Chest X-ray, PA view. Patient: 53 years old, sex M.
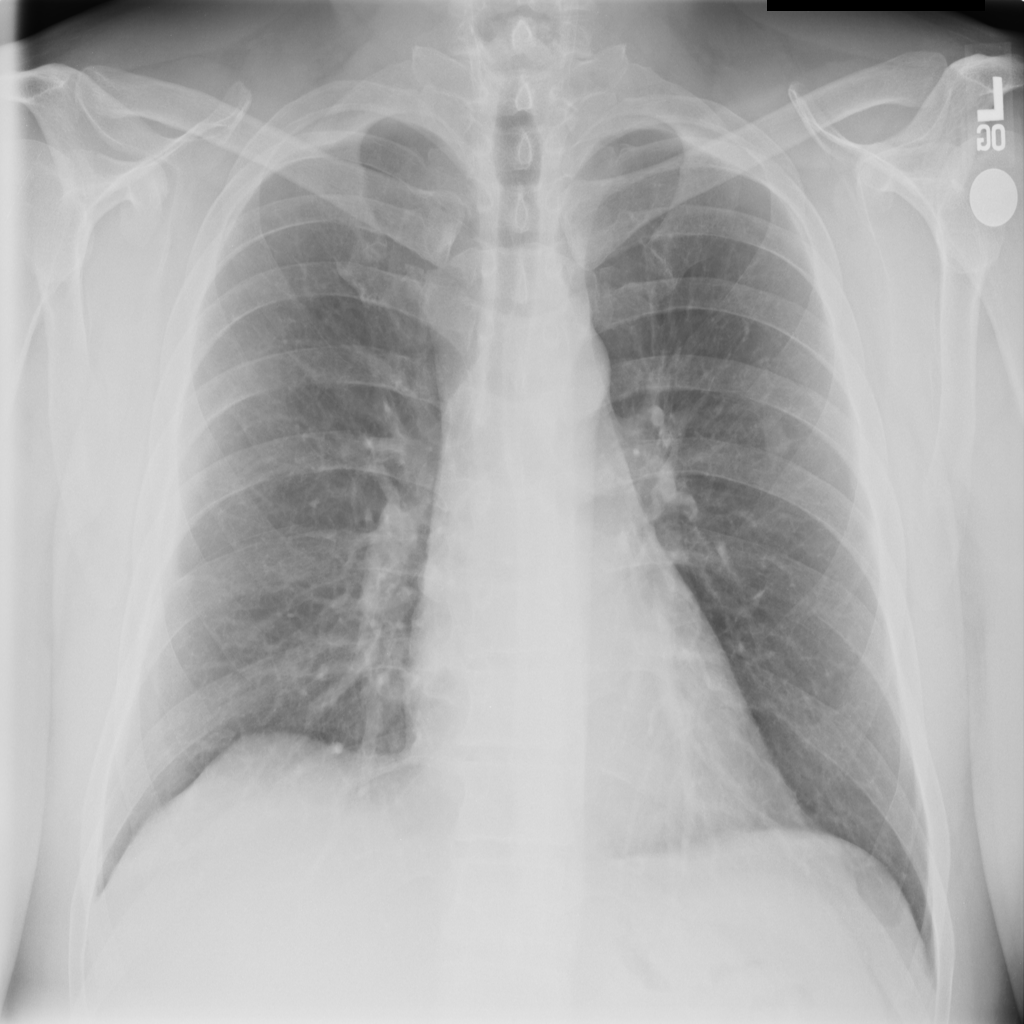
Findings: Nodule